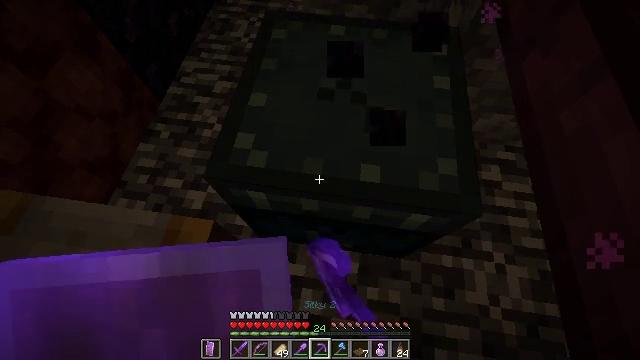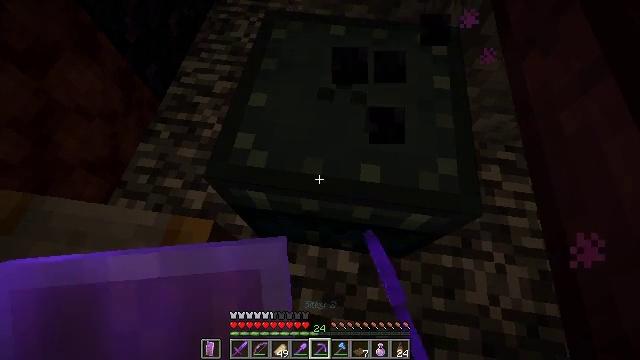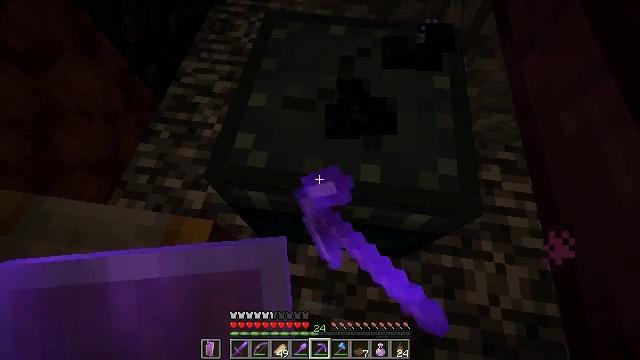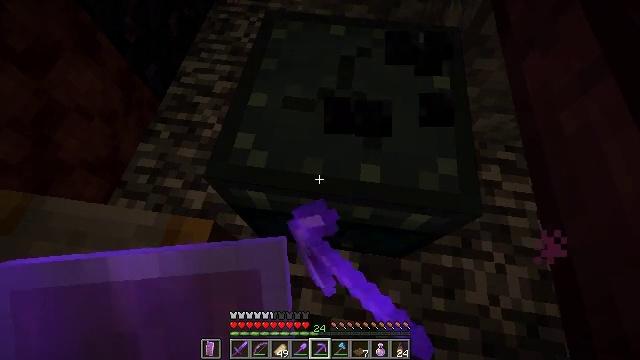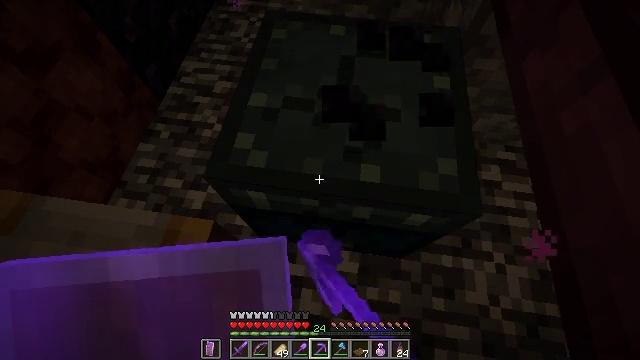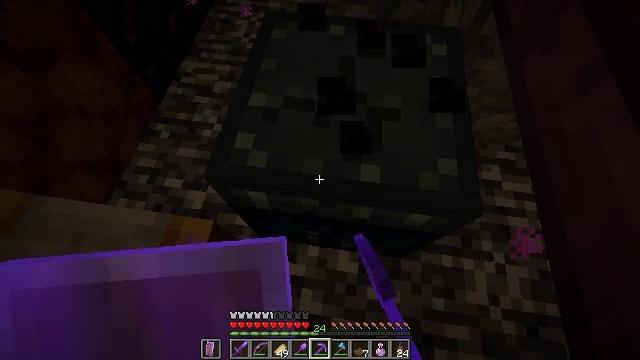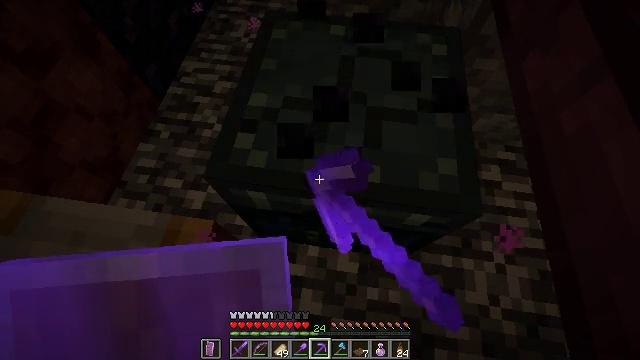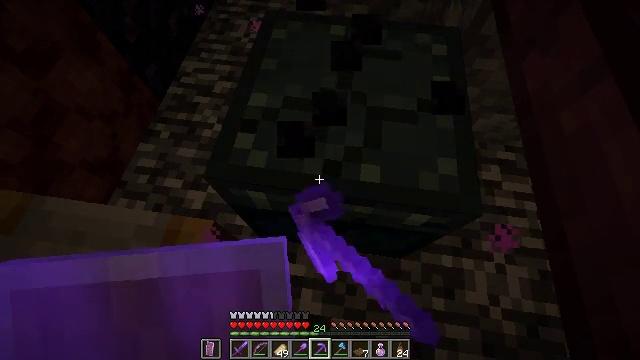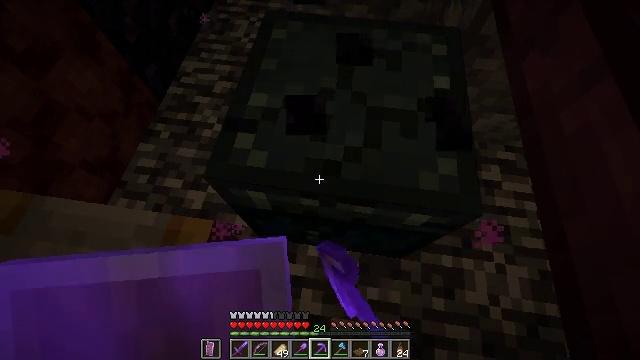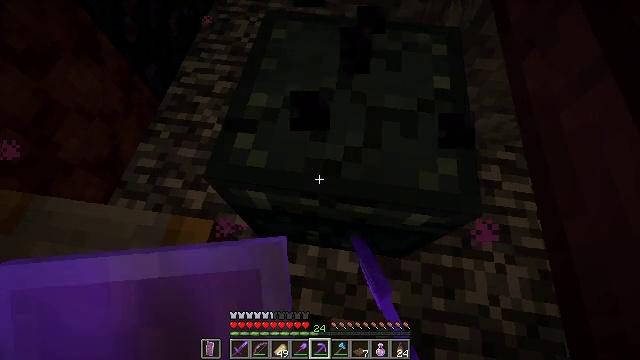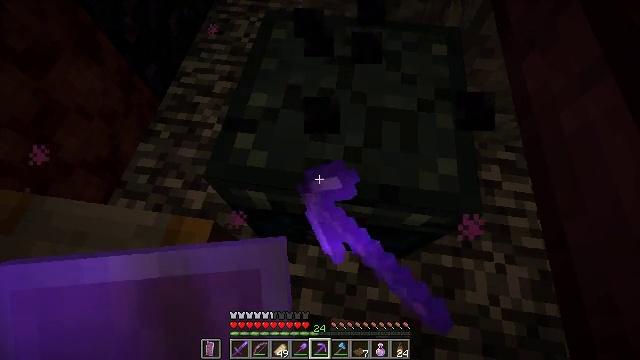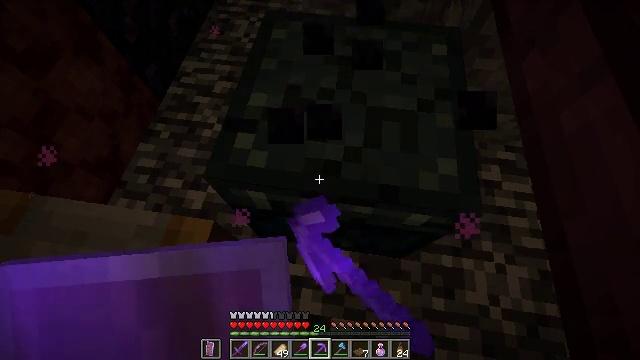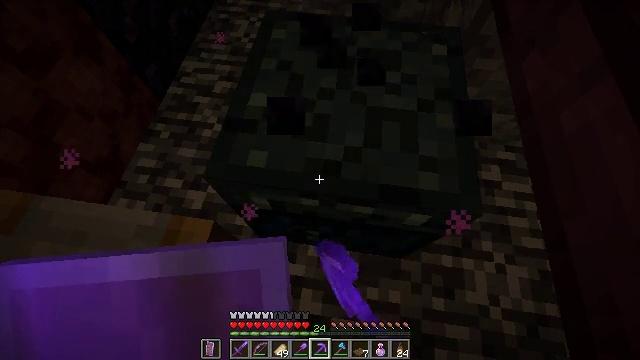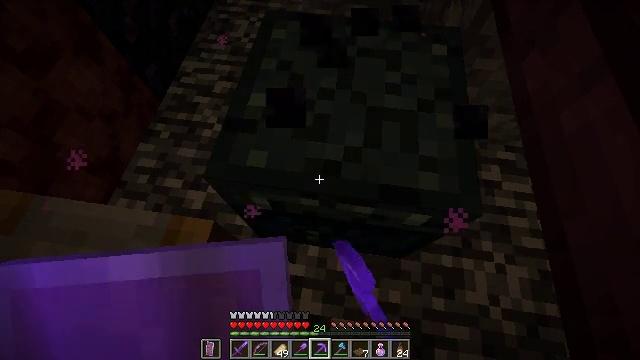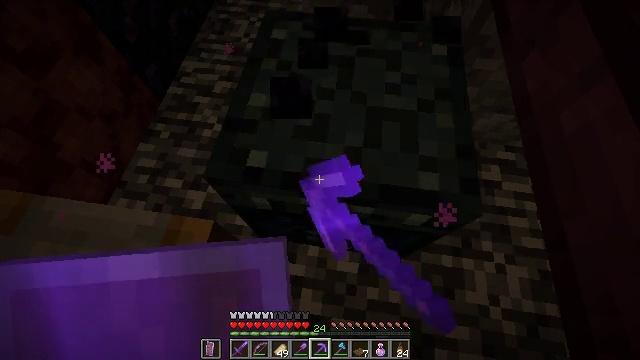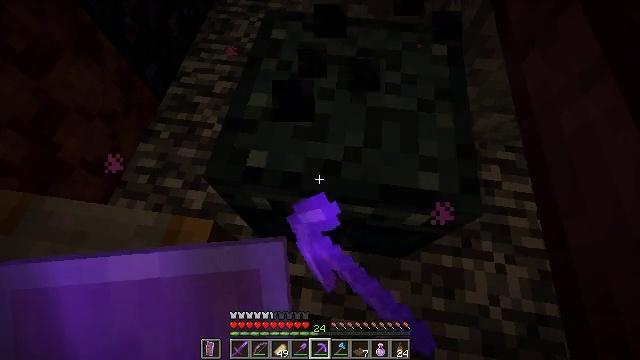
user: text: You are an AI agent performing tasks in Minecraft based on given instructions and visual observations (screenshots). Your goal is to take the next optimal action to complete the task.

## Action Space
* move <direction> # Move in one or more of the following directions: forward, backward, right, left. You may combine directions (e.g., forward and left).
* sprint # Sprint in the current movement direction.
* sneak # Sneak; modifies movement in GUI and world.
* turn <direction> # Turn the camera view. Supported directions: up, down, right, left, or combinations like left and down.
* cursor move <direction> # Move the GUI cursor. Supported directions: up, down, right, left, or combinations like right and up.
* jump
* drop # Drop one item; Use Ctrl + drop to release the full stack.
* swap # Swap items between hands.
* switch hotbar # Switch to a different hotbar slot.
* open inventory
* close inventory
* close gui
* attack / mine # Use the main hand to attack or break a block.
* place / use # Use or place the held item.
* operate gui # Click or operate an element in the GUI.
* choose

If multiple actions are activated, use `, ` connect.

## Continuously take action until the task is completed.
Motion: motion action
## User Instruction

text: Break the ender chest to move it.
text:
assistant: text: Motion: attack / mine
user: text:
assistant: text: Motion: attack / mine
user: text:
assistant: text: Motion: attack / mine
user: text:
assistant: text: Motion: attack / mine
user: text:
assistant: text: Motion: attack / mine
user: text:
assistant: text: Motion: attack / mine
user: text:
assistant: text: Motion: attack / mine
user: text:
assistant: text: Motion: attack / mine
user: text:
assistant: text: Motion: attack / mine
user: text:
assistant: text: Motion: attack / mine
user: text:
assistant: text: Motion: attack / mine
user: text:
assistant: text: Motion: attack / mine
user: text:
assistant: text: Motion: attack / mine
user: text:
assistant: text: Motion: attack / mine
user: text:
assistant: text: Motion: attack / mine
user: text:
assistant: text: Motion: attack / mine
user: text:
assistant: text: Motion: attack / mine
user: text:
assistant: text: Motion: attack / mine
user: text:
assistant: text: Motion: attack / mine
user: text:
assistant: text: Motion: attack / mine
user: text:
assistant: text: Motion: attack / mine